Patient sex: F
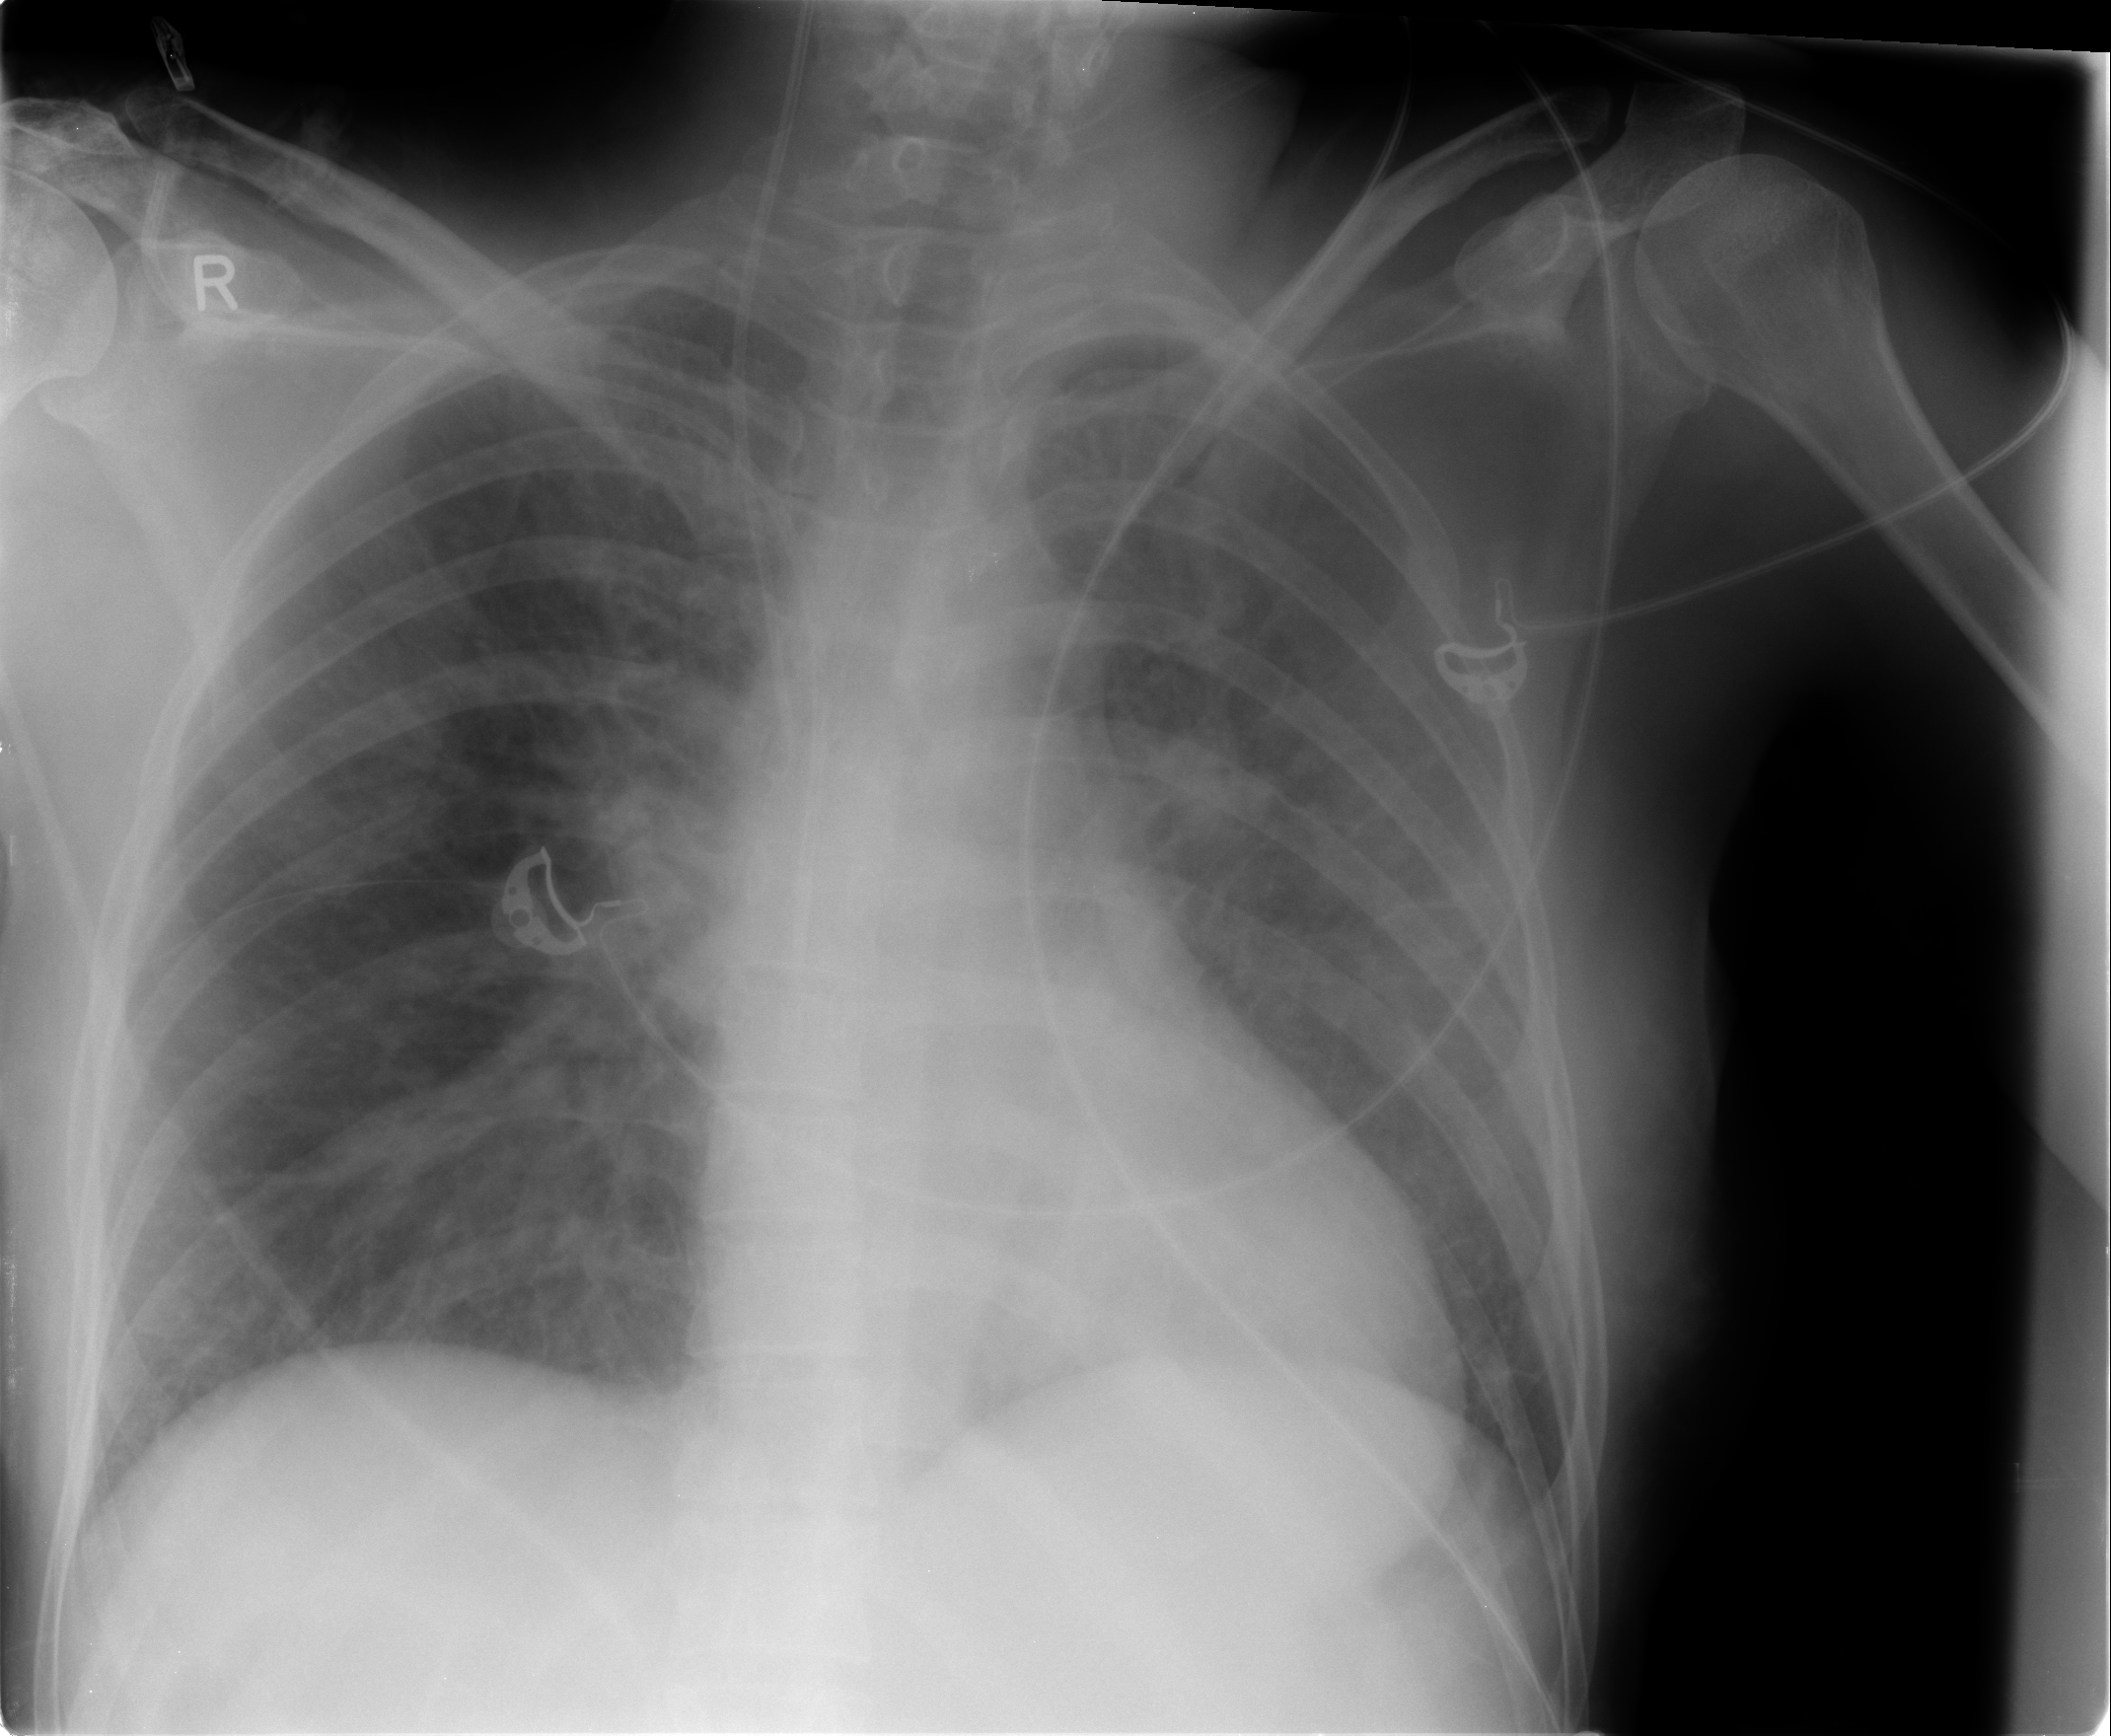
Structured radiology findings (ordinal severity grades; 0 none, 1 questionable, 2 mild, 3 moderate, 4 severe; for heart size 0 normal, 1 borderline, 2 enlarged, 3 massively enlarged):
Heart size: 0
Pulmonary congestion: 0
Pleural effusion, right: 0
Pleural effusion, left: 1
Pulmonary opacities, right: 0
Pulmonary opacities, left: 0
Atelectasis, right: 2
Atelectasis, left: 0